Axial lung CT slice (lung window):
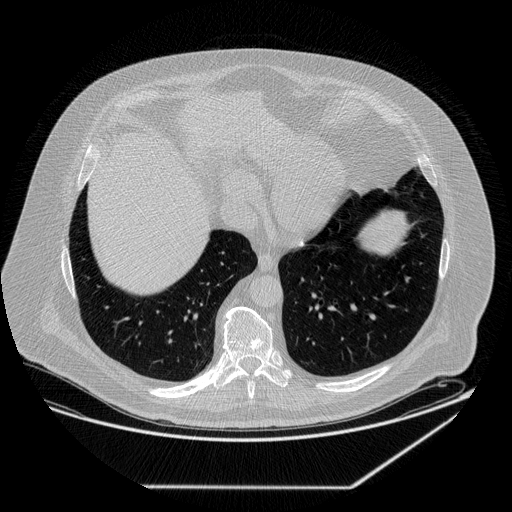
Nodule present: no